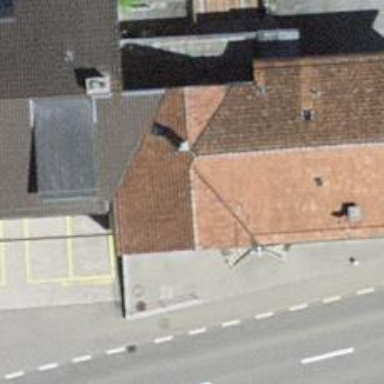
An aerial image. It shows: Restaurant.